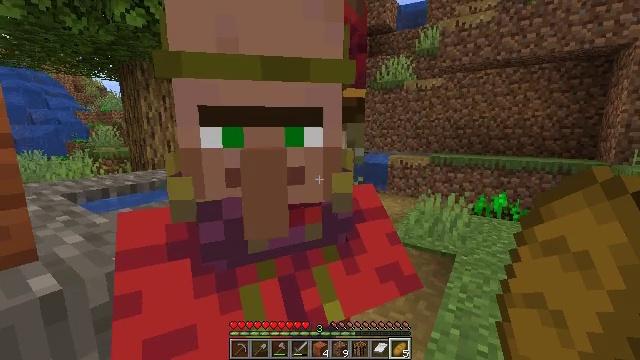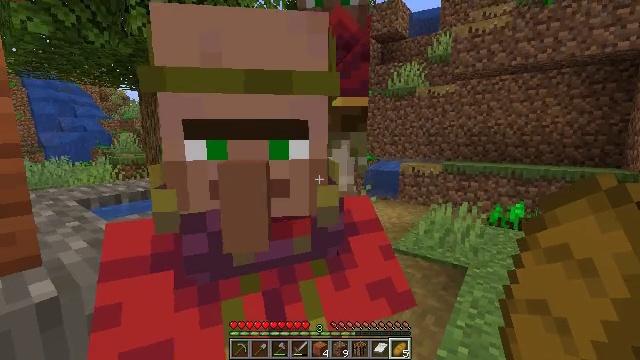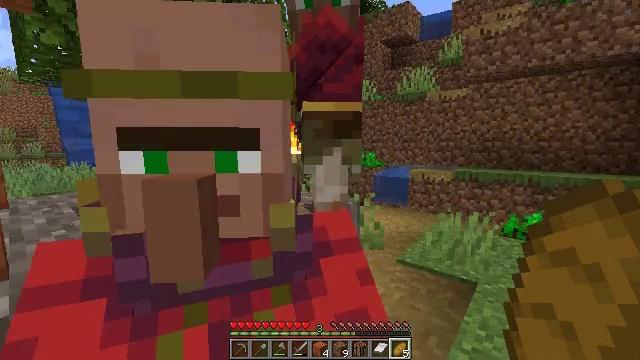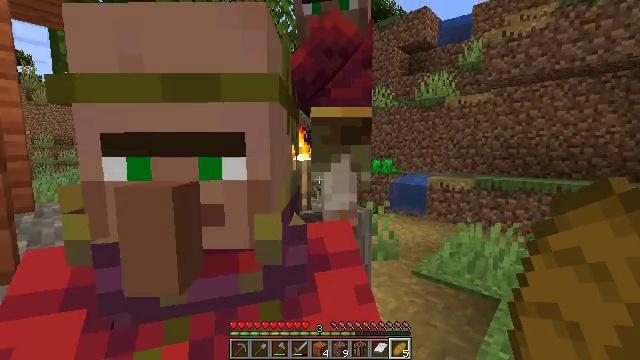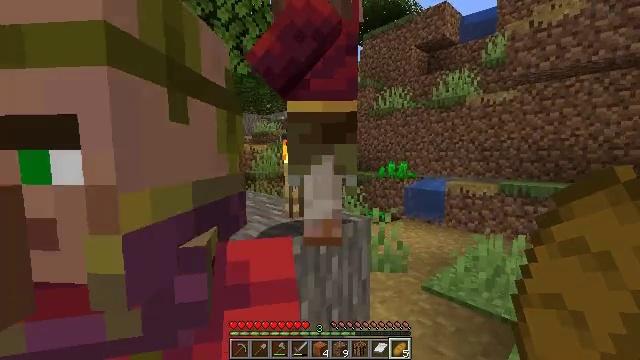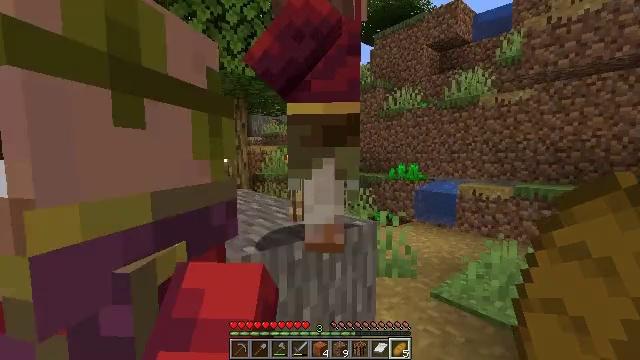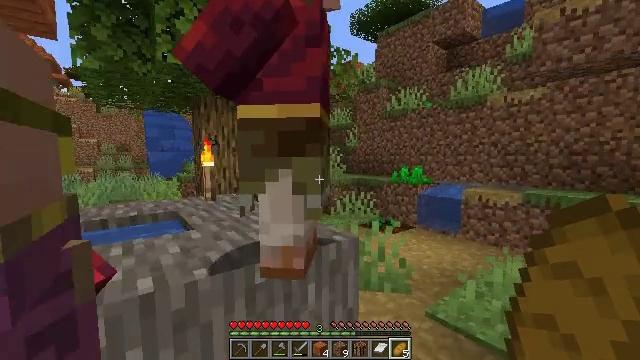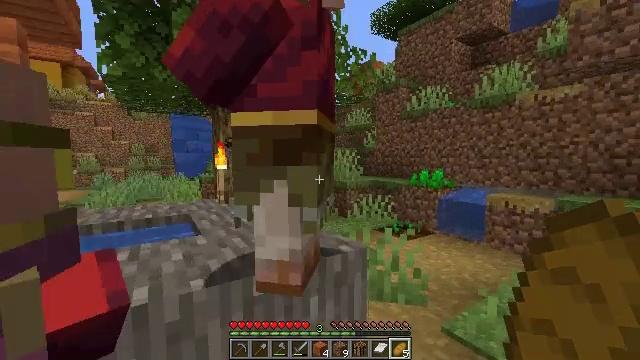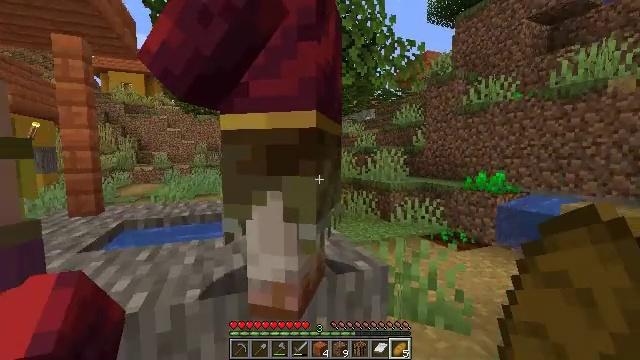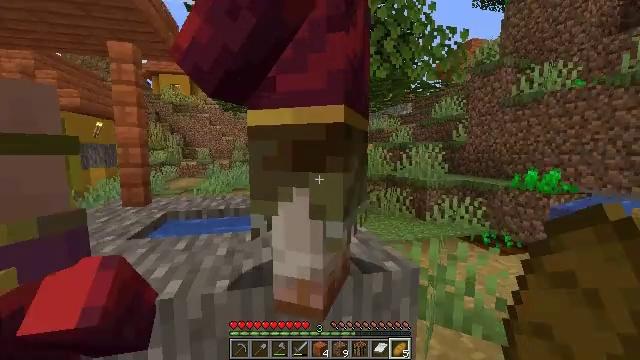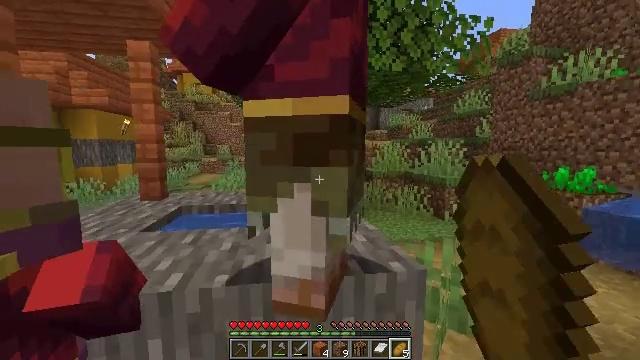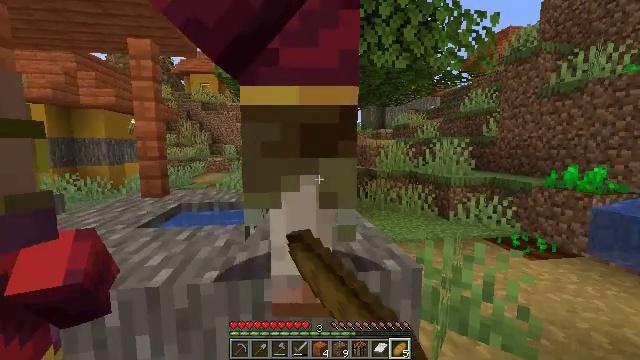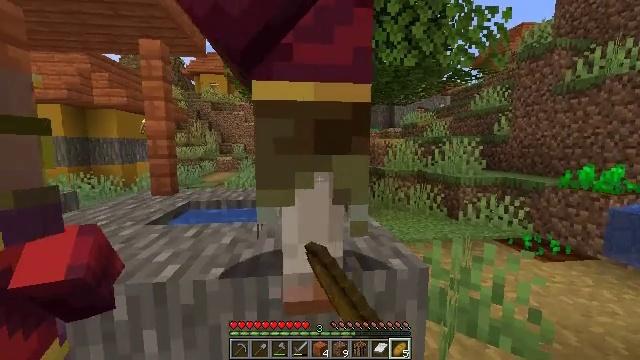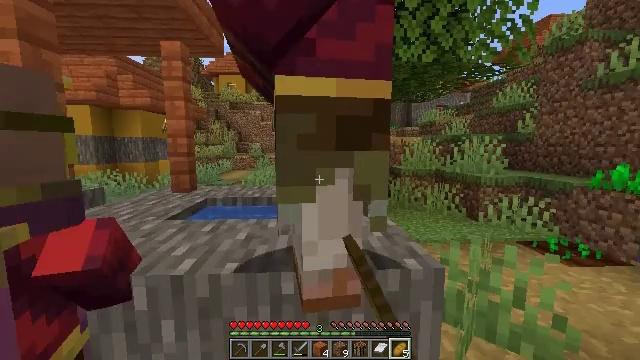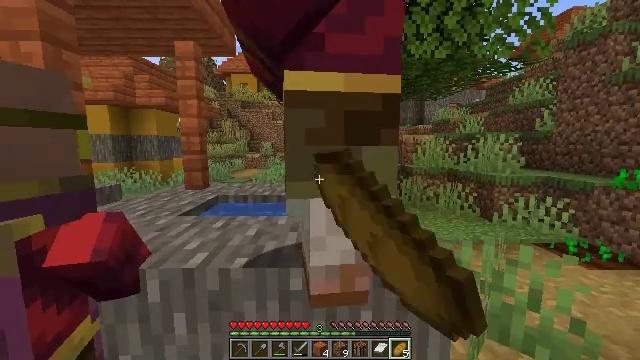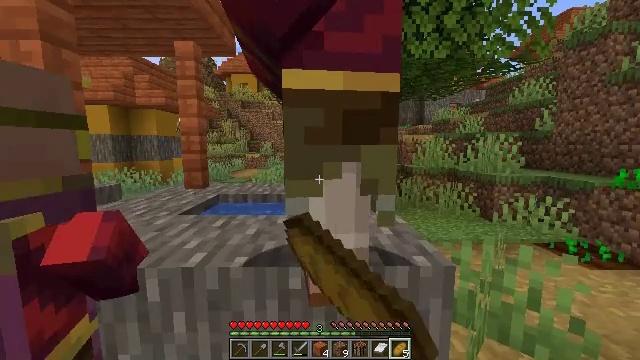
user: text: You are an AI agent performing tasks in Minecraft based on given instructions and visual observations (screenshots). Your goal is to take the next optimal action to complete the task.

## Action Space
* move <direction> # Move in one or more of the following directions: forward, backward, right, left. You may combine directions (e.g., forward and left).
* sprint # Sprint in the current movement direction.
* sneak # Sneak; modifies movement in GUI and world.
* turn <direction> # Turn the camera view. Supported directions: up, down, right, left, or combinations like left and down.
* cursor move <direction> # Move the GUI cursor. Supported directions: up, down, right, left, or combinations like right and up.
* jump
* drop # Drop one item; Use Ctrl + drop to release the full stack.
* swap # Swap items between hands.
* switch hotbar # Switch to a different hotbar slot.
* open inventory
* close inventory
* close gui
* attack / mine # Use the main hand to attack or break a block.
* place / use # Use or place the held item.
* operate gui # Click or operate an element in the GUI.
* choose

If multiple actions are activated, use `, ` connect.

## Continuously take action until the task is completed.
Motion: motion action
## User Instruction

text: Reclaim the cartography table for later use.
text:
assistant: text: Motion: move forward and move right, turn left and up
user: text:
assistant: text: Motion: move forward and move right, turn left and up
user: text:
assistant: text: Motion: move forward and move right, turn left and up
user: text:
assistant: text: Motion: move forward and move right, turn left
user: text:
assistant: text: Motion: move forward and move right, turn left
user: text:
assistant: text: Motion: move forward and move right, turn left
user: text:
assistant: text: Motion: move forward and move right, turn left
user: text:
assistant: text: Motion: move forward and move right, turn left
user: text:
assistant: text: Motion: turn left, use / place
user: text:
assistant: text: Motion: turn left, use / place
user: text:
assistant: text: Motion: turn left, use / place
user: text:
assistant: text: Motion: turn left, use / place
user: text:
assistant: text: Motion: turn left, use / place
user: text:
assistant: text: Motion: turn left
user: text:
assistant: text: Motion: no_op
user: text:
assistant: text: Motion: no_op
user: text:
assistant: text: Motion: no_op
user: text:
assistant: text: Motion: no_op
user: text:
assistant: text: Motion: no_op
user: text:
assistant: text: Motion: no_op
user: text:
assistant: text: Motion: no_op
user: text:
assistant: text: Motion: no_op
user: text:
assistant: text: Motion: no_op
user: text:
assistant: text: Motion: turn left
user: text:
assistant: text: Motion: turn left
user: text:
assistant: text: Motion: turn left
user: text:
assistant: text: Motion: turn left
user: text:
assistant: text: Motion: turn left
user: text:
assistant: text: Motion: no_op
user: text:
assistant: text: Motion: no_op